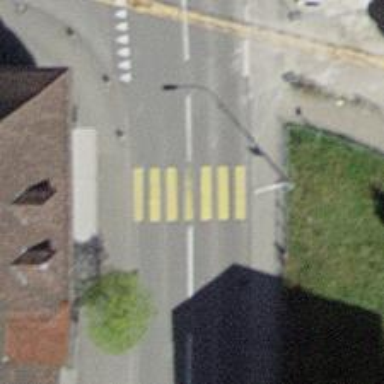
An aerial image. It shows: Marked crossing on the road.